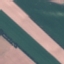
Label: AnnualCrop